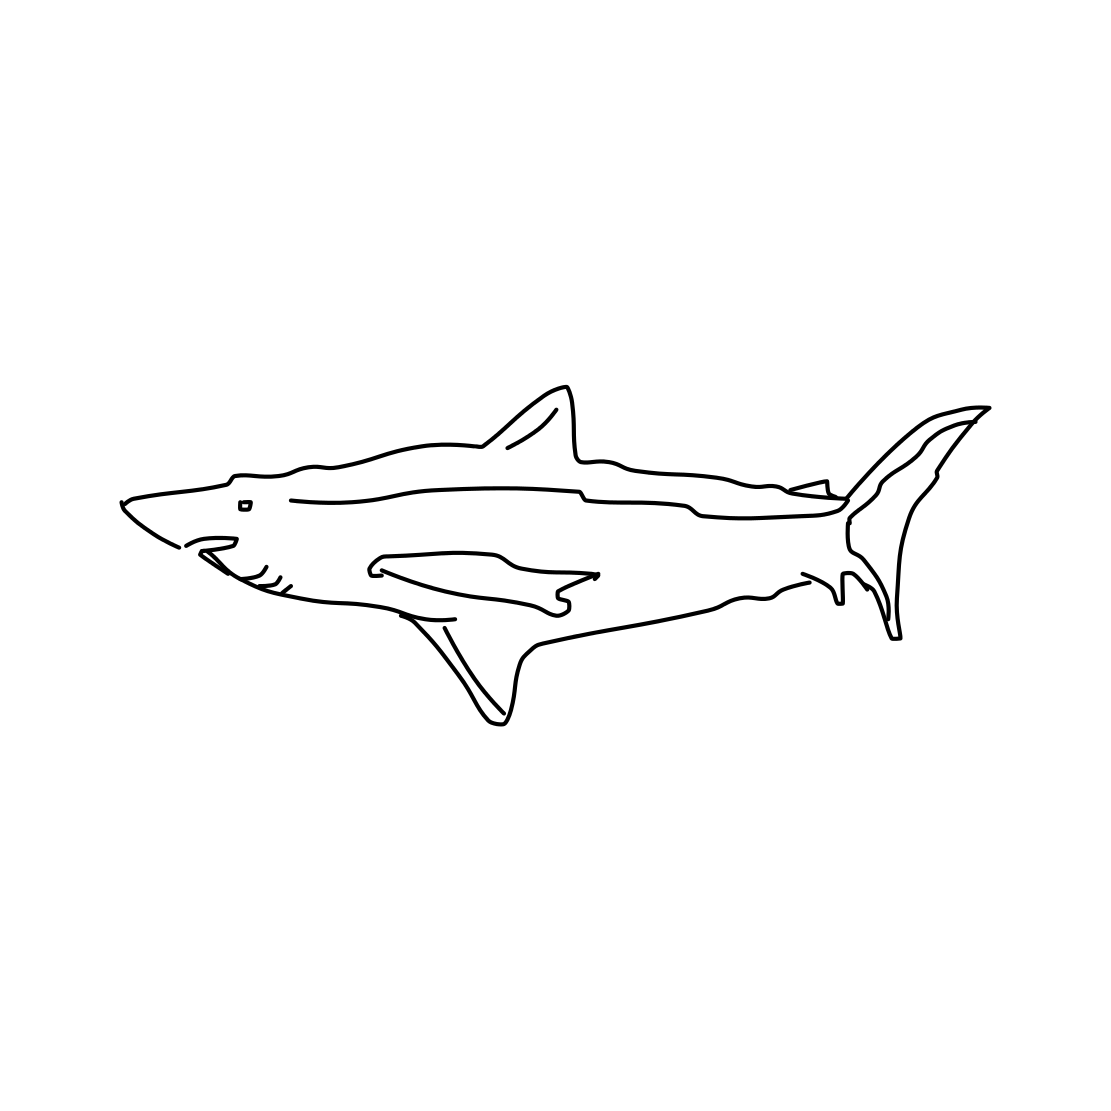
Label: shark